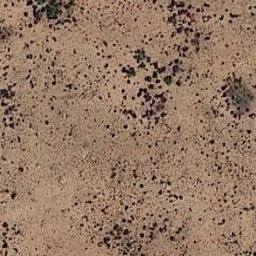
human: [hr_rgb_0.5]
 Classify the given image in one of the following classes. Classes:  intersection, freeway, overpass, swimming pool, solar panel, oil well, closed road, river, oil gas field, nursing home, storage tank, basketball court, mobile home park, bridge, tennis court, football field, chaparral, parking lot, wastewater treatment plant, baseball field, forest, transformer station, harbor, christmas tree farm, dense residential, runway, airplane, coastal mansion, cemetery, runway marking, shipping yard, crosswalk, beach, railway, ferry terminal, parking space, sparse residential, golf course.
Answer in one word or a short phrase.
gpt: chaparral